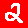
Digit: 2